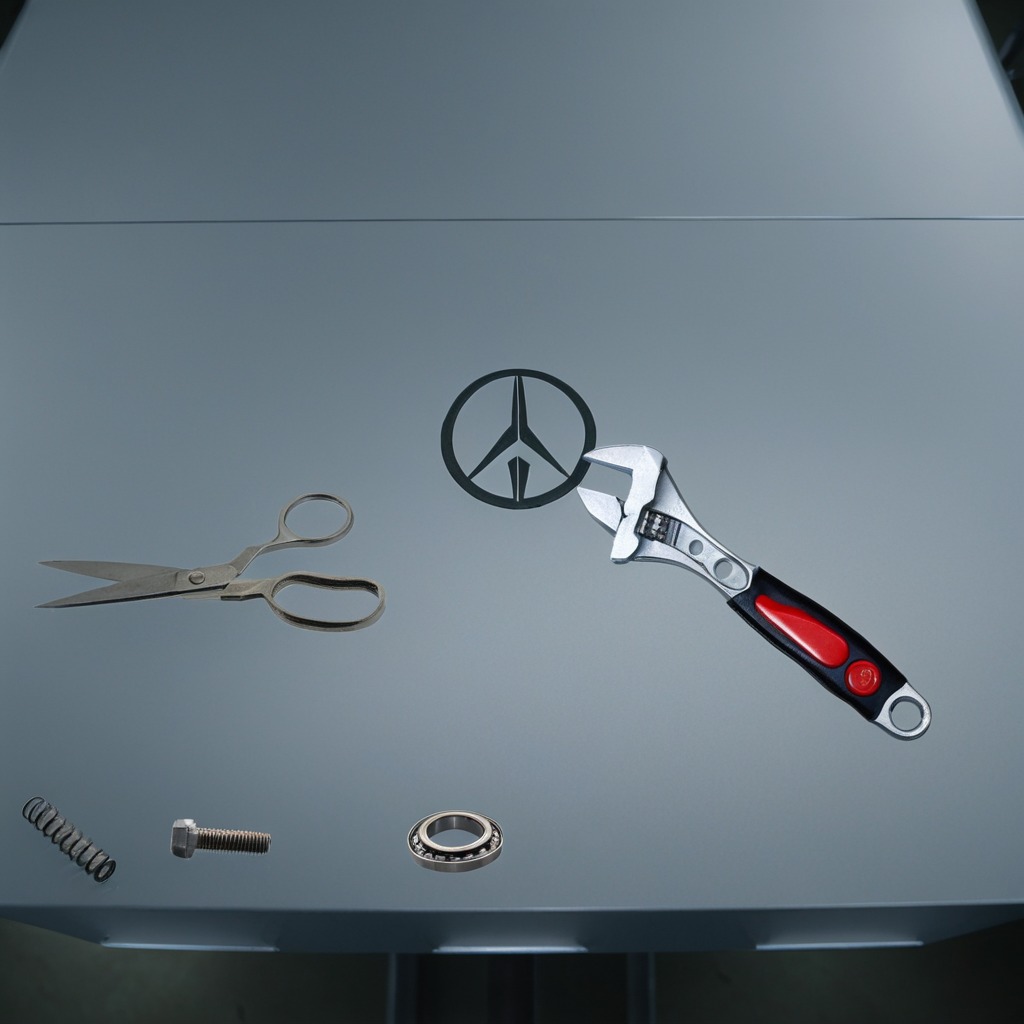
A ball bearing, a machine screw, a coiled metal spring, scissors, and a wrench are lying on the toolbox surface.